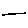
Label: line